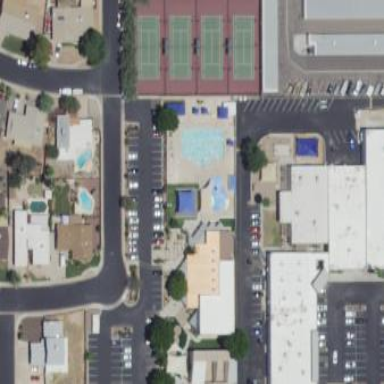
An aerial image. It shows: Events venue known as community centre.